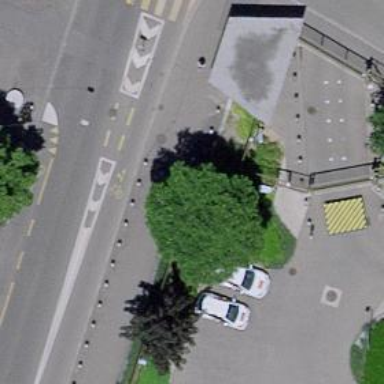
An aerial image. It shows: Bollard barrier.